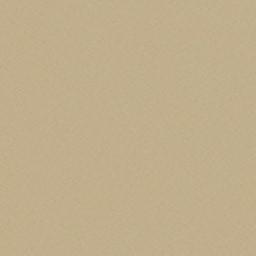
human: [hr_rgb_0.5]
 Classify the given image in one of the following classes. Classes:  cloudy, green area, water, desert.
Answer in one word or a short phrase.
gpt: desert